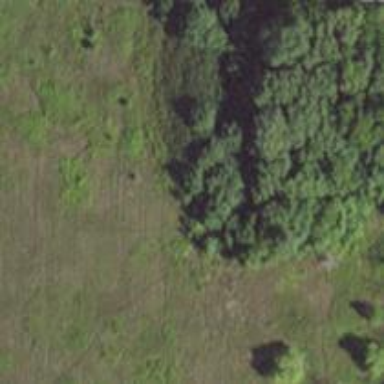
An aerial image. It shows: Disc golf hole.